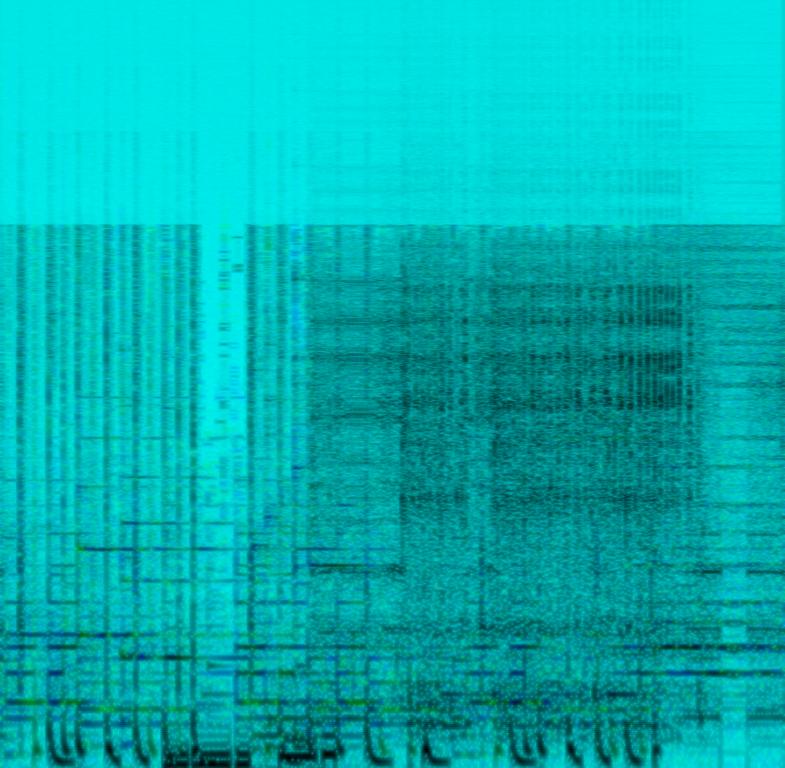
This song is an instrumental. The tempo is medium with melodious synthesiser arrangement , steady drumming and funky bass in contrast to a dissonant gun firing like sound;. The mismatched rhythm is unpleasant to the ears and disturbs the harmonic vibe of the song.